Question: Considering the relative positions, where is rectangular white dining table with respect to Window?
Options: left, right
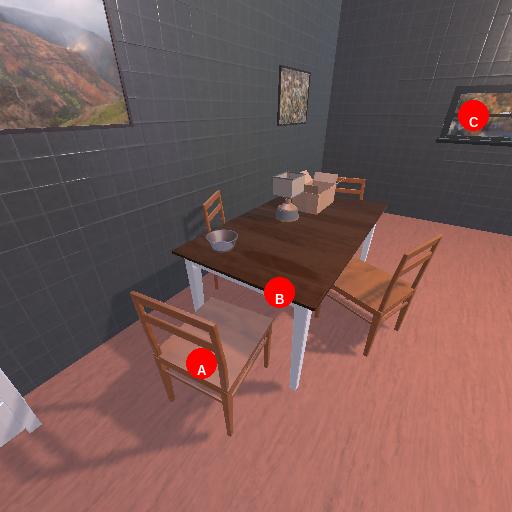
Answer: left